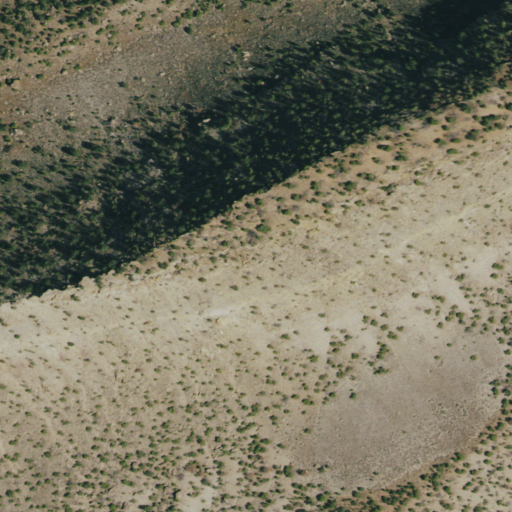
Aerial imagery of mountain in Colorado named Camel Back containing shrub and evergreen forest